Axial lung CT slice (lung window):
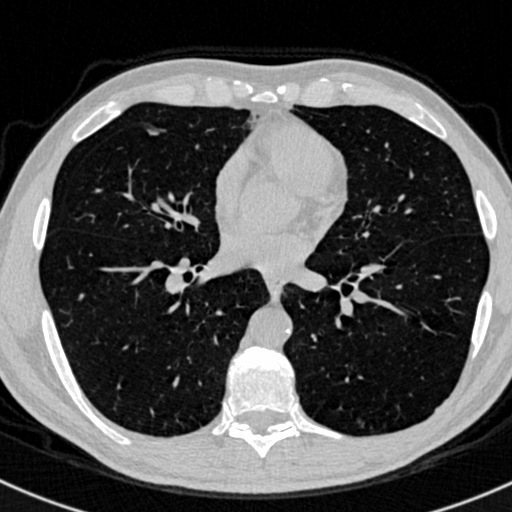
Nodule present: yes
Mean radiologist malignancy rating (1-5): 2